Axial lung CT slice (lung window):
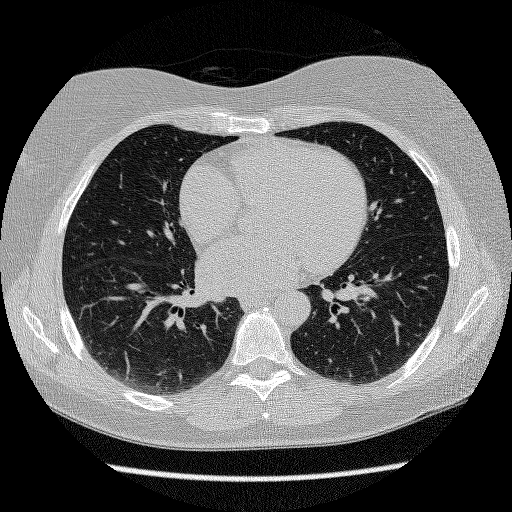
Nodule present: no